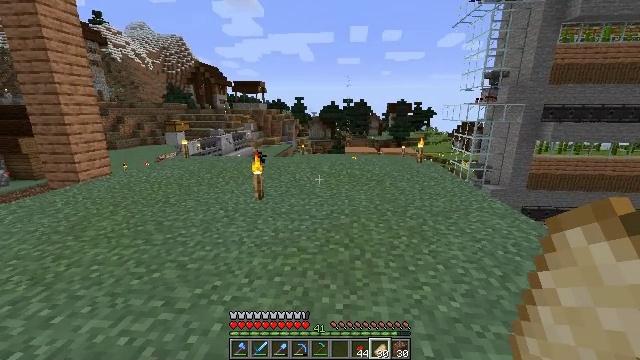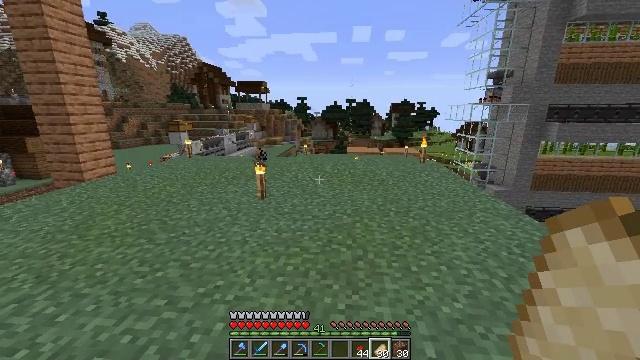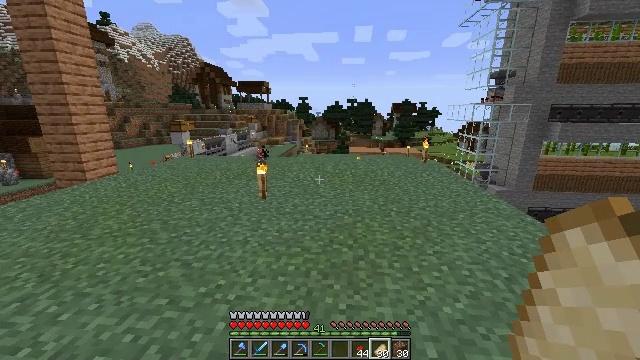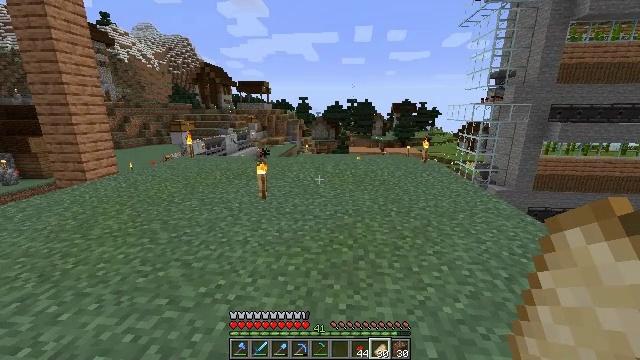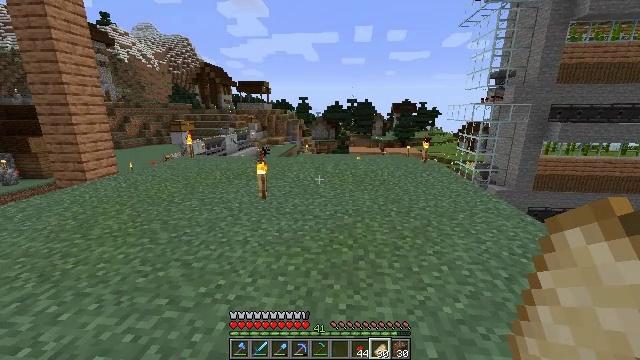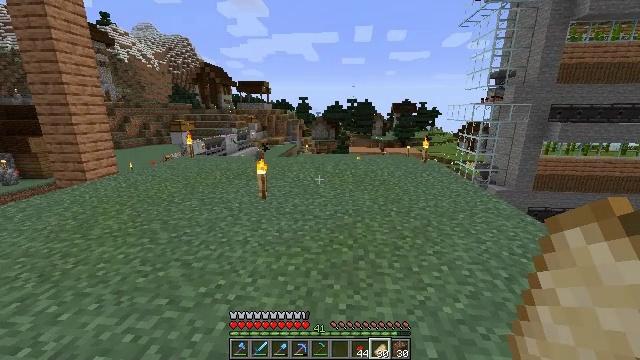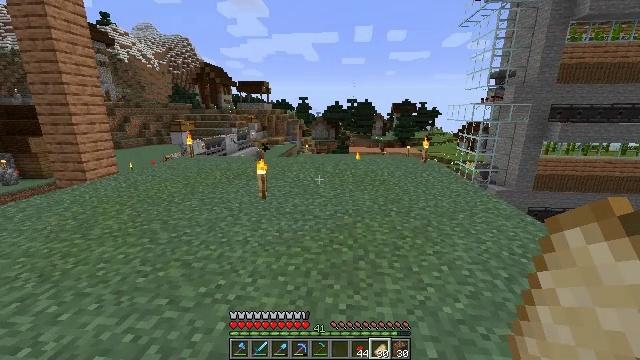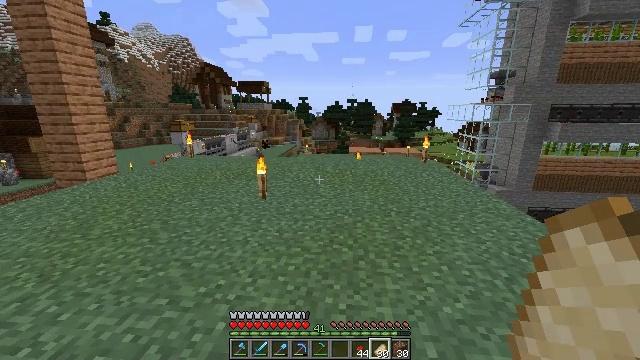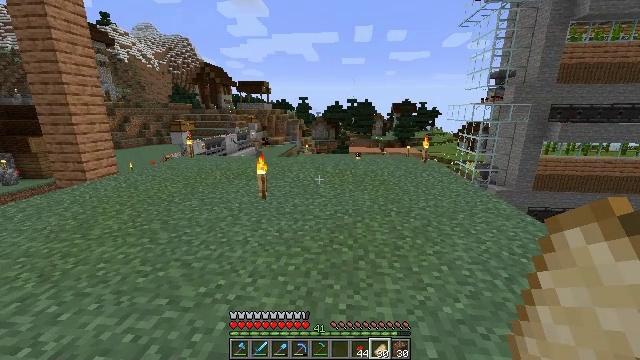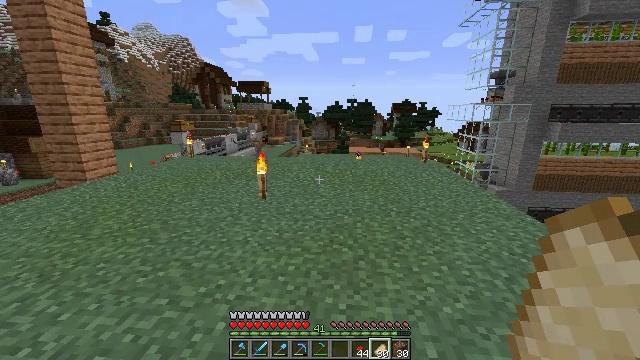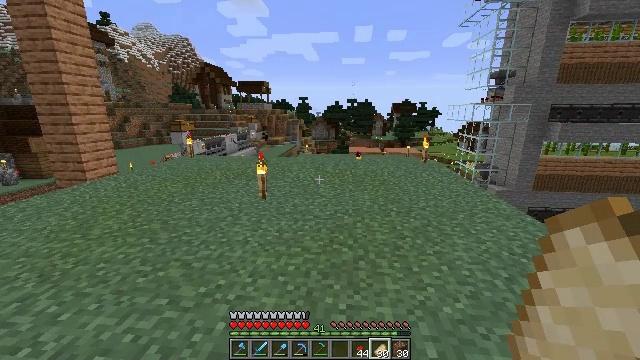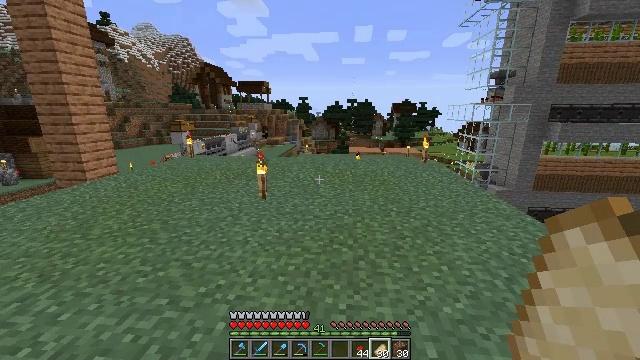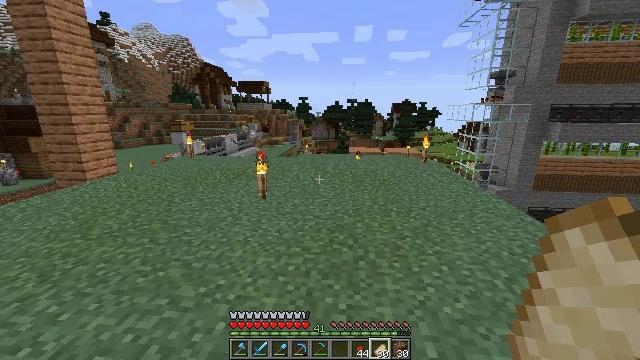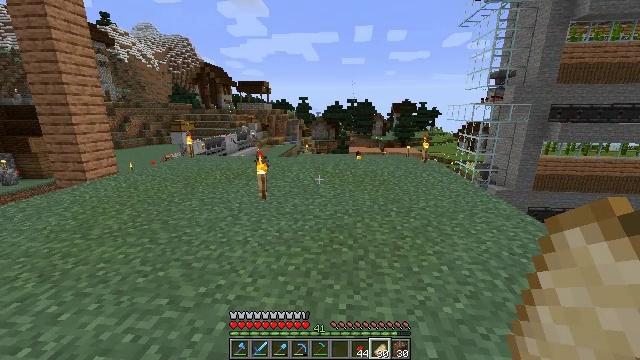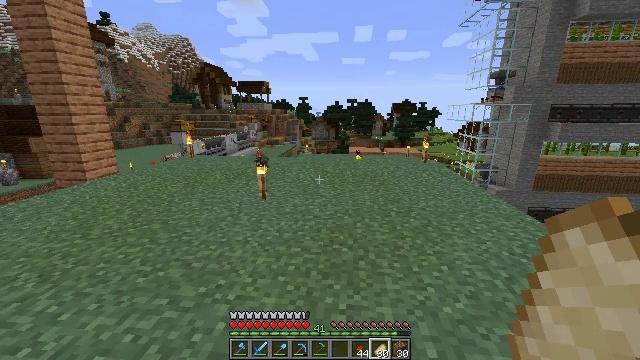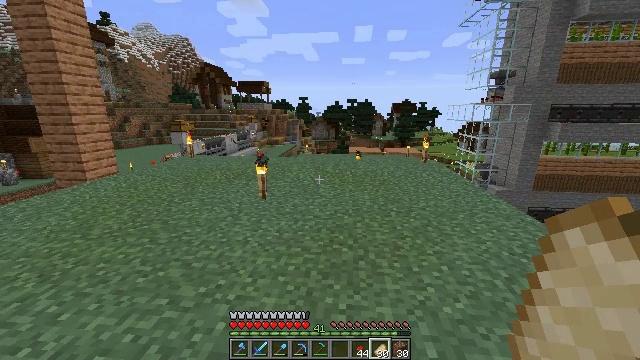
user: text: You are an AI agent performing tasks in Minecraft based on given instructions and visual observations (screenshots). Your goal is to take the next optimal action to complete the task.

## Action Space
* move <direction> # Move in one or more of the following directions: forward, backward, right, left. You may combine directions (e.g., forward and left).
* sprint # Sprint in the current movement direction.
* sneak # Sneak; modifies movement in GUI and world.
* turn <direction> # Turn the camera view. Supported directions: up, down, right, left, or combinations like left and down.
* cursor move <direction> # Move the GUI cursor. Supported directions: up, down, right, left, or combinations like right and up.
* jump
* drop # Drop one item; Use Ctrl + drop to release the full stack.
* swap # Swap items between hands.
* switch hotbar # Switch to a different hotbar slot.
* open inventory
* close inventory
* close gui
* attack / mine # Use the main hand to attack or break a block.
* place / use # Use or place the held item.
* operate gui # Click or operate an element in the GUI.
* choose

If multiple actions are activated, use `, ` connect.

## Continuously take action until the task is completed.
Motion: motion action
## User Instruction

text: Craft a dried kelp block.
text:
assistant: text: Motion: no_op
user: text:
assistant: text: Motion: no_op
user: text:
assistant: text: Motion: no_op
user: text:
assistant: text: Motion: no_op
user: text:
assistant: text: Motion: no_op
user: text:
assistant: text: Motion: no_op
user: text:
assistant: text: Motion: no_op
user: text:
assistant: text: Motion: no_op
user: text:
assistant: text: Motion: no_op
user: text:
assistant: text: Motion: no_op
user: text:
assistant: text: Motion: no_op
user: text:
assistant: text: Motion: no_op
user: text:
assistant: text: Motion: no_op
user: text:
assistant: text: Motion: no_op
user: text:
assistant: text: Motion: no_op
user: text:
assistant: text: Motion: no_op
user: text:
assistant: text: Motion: no_op
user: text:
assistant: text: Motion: no_op
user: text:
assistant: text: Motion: no_op
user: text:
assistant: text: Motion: no_op
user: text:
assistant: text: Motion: no_op
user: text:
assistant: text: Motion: no_op
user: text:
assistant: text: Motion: no_op
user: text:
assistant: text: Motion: no_op
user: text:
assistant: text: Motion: no_op
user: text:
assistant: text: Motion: no_op
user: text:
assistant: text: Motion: no_op
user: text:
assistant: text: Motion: no_op
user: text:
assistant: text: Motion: no_op
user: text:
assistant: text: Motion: no_op